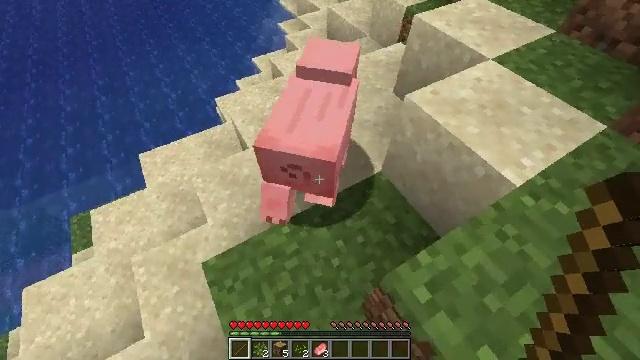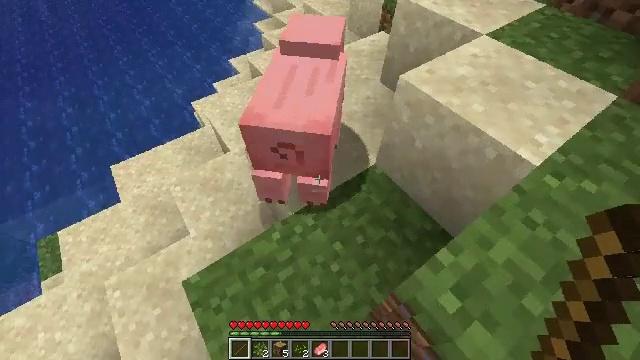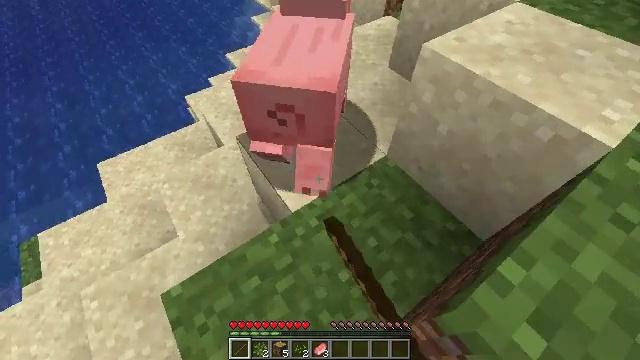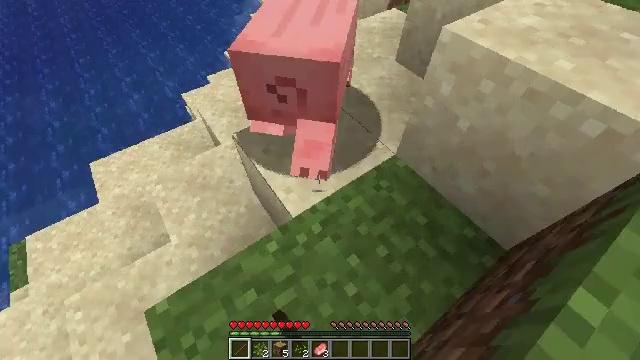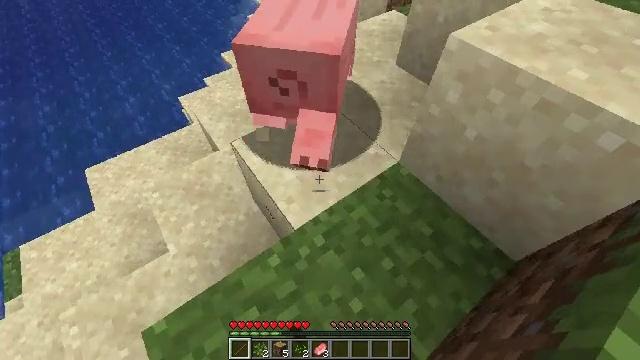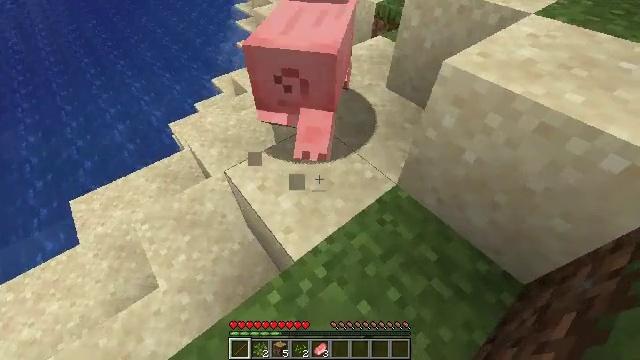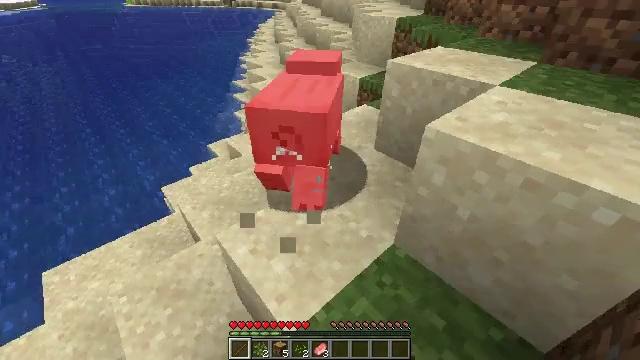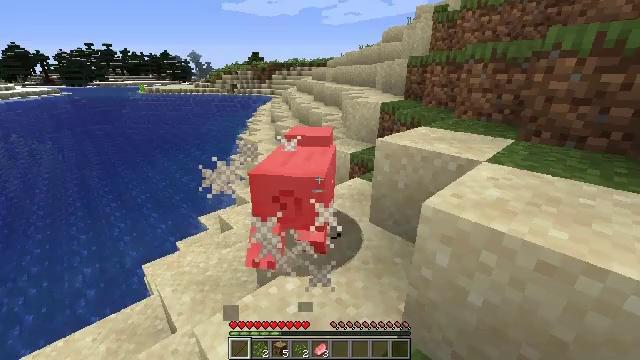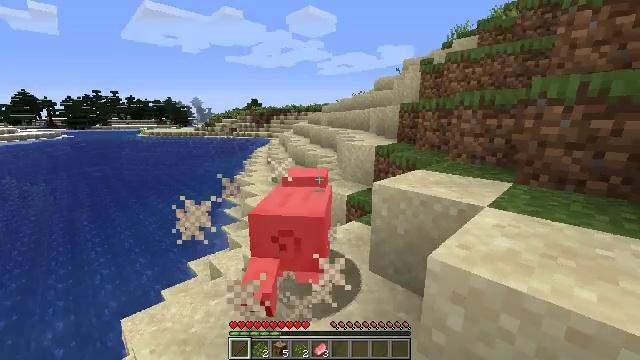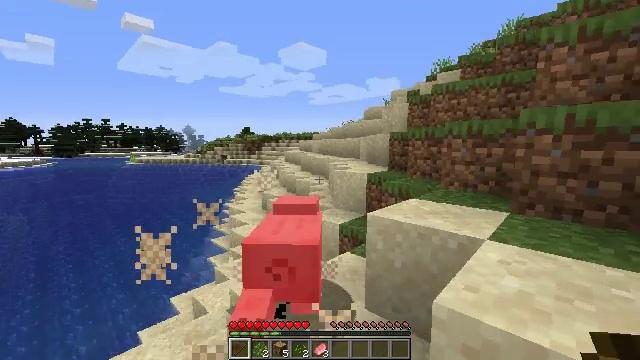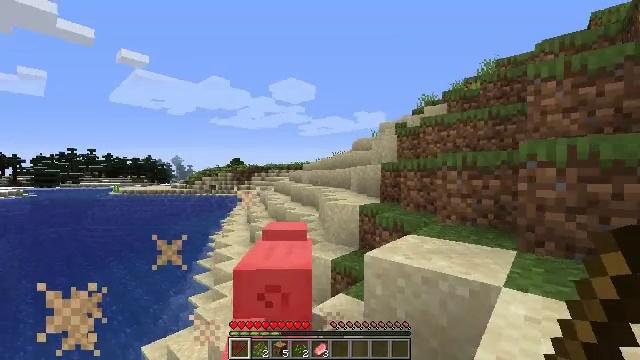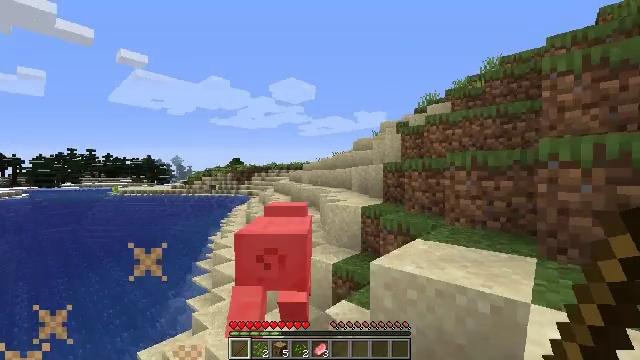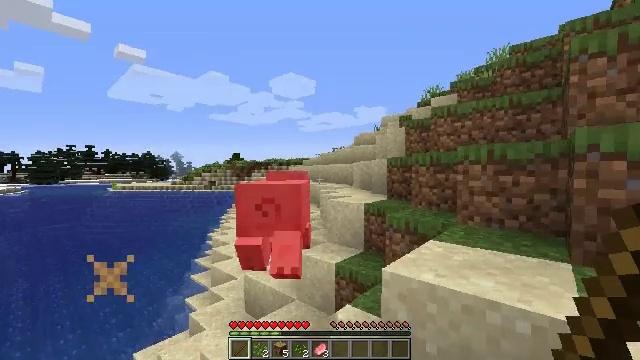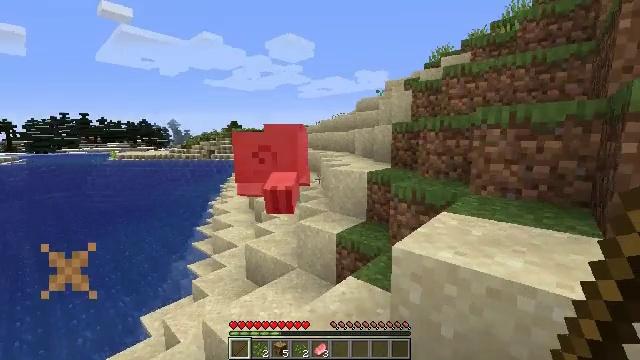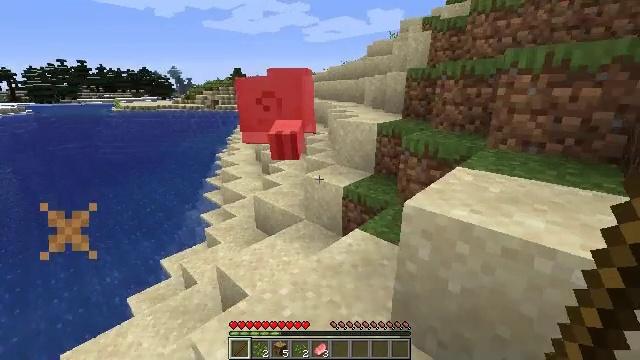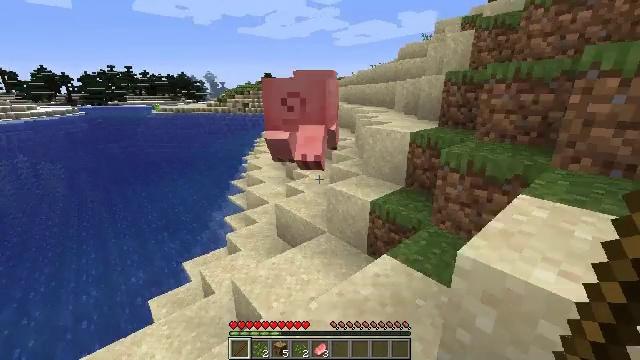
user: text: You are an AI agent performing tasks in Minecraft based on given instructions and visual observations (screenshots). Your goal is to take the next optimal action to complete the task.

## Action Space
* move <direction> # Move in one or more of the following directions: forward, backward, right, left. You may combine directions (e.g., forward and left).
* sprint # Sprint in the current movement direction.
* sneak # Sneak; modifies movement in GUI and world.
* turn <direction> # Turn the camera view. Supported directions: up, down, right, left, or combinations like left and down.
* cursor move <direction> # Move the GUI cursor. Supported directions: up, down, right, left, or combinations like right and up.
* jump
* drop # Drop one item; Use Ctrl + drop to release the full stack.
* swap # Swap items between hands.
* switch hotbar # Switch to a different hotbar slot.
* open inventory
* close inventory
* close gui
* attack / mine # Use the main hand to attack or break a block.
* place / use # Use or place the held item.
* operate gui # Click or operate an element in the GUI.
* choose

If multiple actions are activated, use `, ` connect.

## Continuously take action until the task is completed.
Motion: motion action
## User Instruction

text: Hunt a pig.
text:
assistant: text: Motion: move forward, turn right, attack / mine
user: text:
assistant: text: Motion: attack / mine
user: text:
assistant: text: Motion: attack / mine
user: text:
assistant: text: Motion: attack / mine
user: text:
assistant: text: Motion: turn right and up
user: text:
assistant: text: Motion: turn right and up
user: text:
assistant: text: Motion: move forward, turn right and up
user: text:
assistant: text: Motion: move forward, turn up
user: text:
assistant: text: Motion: move forward, turn right and up
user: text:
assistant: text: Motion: move forward, turn right and up
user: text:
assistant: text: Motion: move forward
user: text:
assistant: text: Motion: move forward, turn down
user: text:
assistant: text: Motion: move forward, turn down
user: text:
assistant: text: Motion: move forward, turn left and down
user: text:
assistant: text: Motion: move forward, turn left and up
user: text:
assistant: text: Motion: move forward, turn left
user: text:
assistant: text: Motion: move forward, turn left and up
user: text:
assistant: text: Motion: move forward, turn left and up
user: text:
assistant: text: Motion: move forward
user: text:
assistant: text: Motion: move forward, attack / mine
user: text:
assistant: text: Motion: move forward, attack / mine
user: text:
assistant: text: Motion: move forward, attack / mine
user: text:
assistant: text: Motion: move forward
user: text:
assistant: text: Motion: move forward, turn right and down
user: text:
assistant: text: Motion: move forward, turn right and down
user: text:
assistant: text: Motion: move forward
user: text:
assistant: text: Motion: move forward, turn left and down
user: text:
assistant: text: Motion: move forward, turn left and down
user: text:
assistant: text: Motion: move forward, turn left and down
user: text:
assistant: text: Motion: move forward